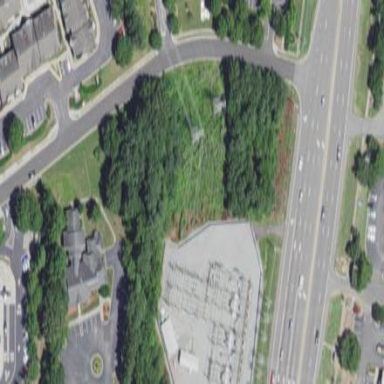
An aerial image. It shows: Distribution power substation secured by fence.